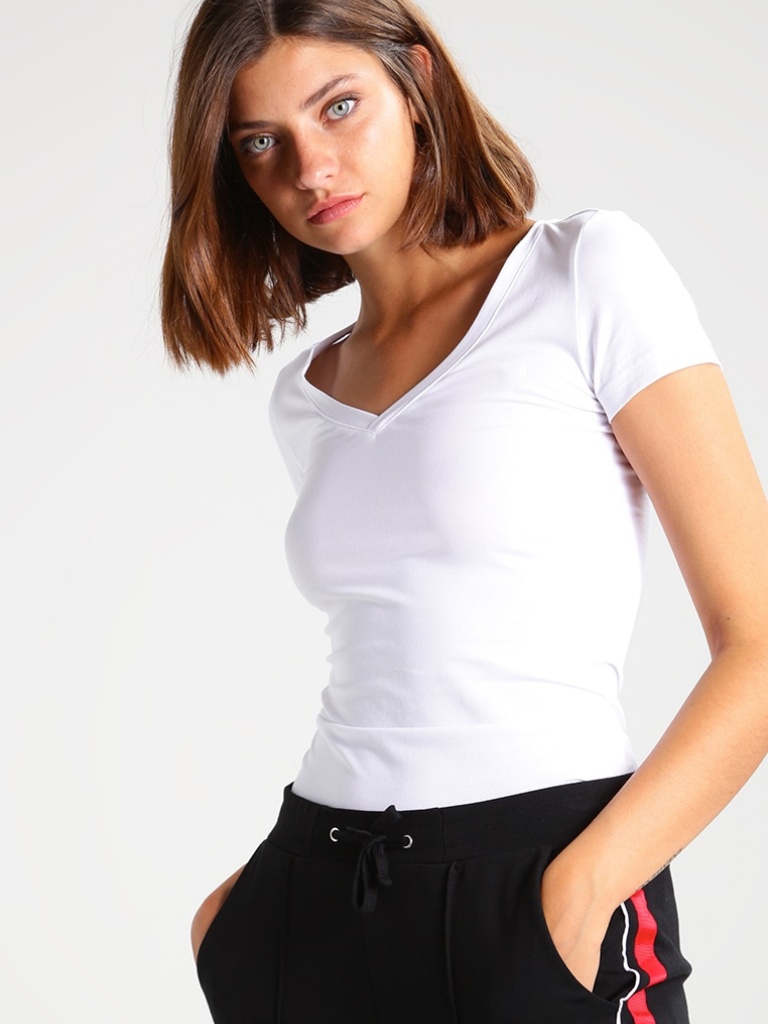
cotton tight short sleeve hip length Fully Tucked in v-neck t-shirt